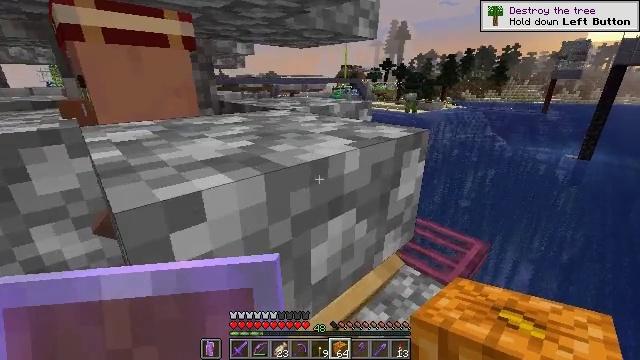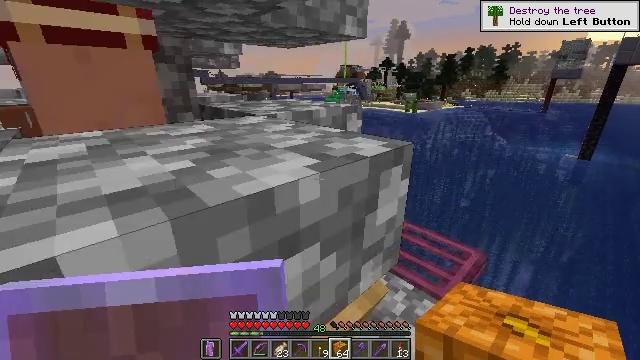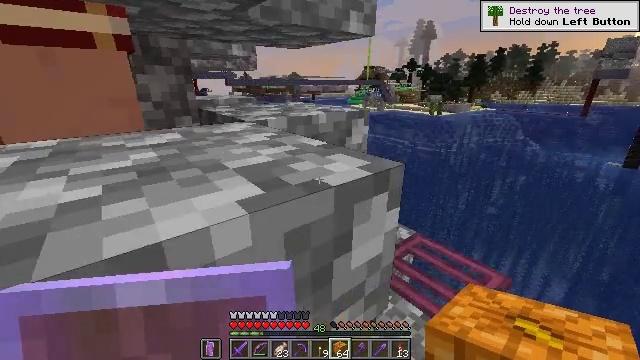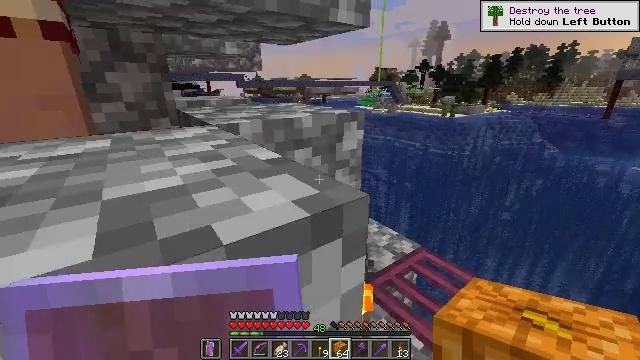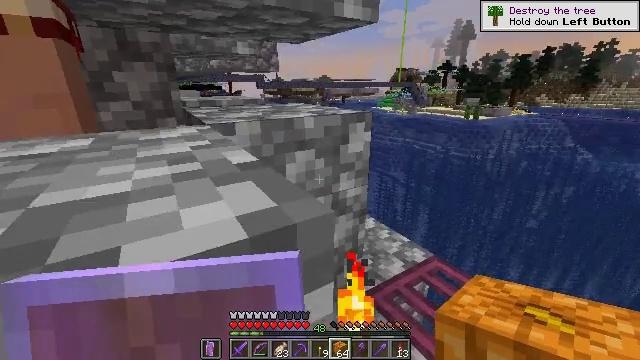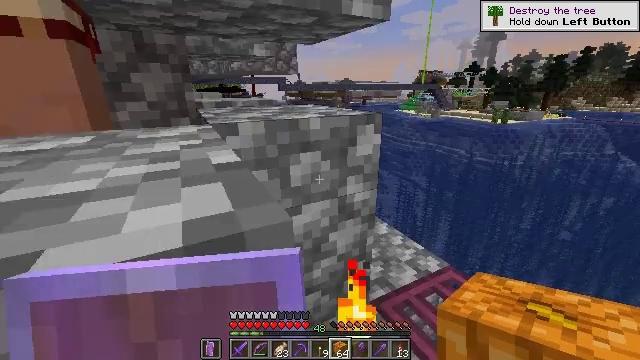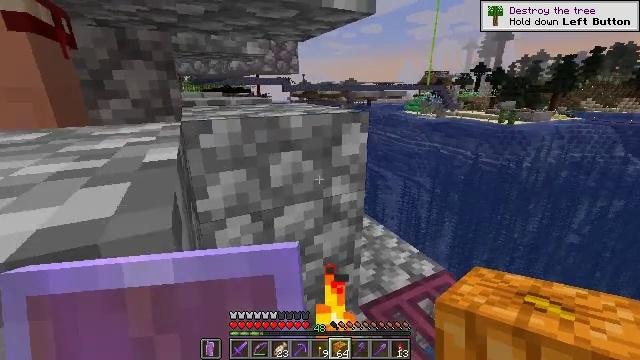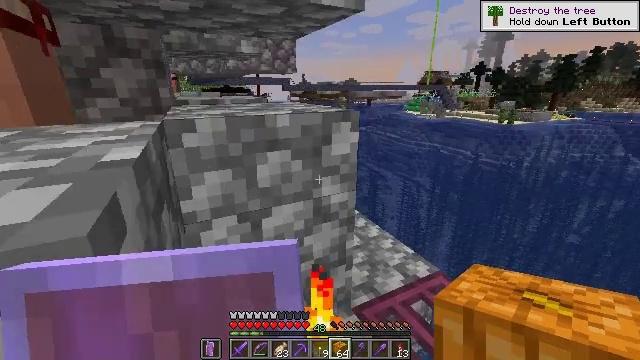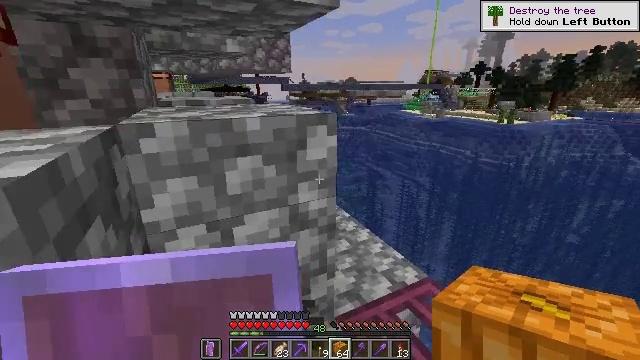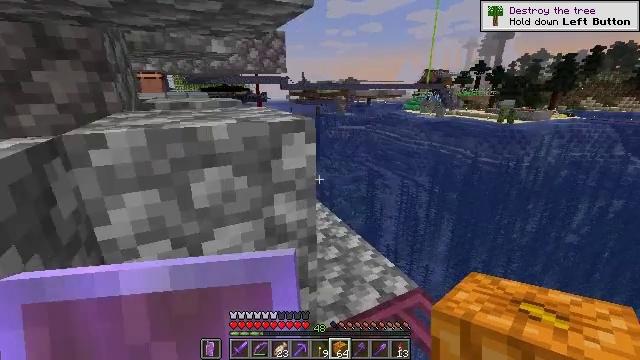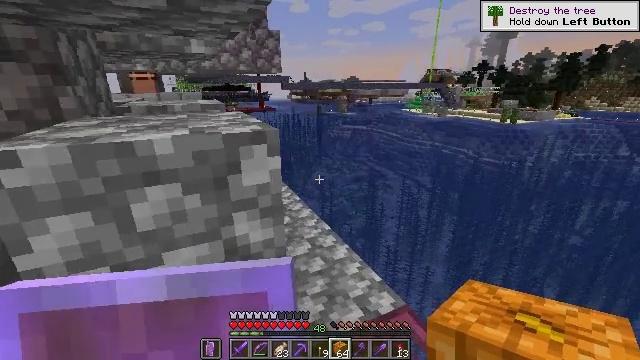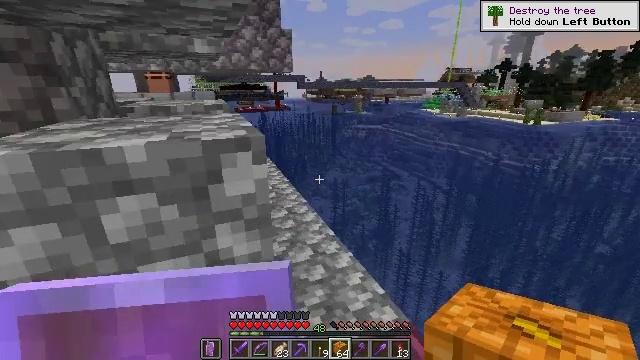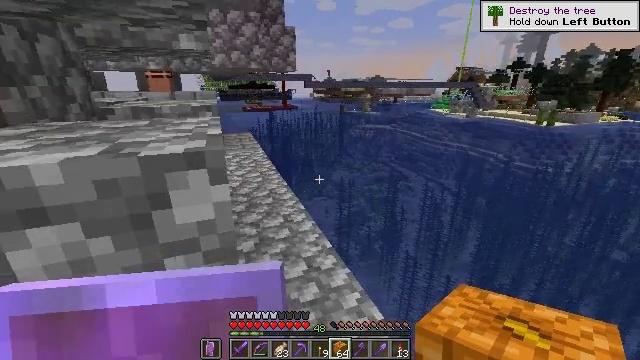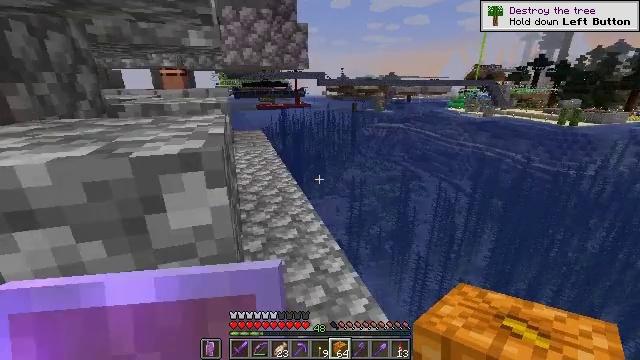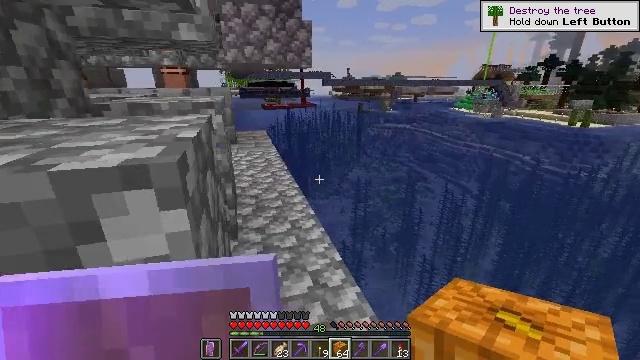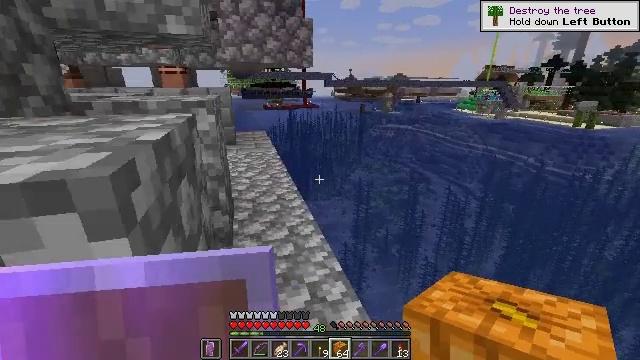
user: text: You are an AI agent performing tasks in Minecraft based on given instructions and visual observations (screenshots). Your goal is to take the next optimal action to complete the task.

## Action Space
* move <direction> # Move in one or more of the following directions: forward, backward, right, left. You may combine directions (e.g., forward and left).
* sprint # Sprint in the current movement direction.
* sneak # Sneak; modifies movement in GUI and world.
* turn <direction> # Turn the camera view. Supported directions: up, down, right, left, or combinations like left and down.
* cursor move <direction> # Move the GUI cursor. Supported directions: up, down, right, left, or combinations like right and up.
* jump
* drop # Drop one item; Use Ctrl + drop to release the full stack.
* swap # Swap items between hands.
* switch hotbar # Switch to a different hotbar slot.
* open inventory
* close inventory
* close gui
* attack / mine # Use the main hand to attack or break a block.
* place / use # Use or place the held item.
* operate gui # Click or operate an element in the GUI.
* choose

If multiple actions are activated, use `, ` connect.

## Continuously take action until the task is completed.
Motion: motion action
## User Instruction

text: craft item air
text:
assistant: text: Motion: move forward and move right
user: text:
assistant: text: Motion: move forward and move right, turn left
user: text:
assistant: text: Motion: move forward, turn left
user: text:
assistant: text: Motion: move forward, turn left
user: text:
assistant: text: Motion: move forward, turn left
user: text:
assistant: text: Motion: move forward, turn left
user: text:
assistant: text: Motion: move forward
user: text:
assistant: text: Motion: move forward and move right
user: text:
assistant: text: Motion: move forward and move right
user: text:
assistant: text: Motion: move forward and move right
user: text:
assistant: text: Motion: move forward, turn left
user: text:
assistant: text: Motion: move forward, turn left
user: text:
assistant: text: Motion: move forward, turn left
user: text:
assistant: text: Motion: move forward, turn left
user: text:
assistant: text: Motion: move forward
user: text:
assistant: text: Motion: move forward
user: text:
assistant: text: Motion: move forward, turn left
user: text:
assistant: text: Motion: move forward, turn left
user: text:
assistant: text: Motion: move forward, turn left
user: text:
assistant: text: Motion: move forward
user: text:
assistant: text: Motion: move forward
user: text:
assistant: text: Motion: move forward, turn left
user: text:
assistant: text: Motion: move forward, turn left
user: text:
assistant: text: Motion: move forward, turn left and up
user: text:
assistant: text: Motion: move forward, turn left
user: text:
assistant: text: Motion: move forward, turn left
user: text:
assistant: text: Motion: move forward
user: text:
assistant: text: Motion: move forward
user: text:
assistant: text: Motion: move forward
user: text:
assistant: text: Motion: move forward